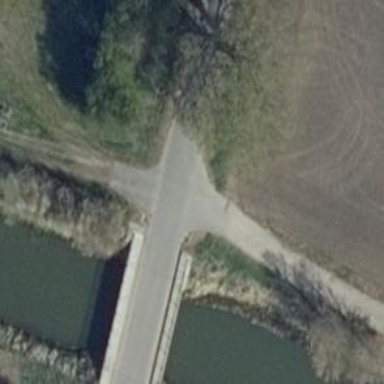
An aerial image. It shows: Unclassified road with asphalt surface crossing bridge.